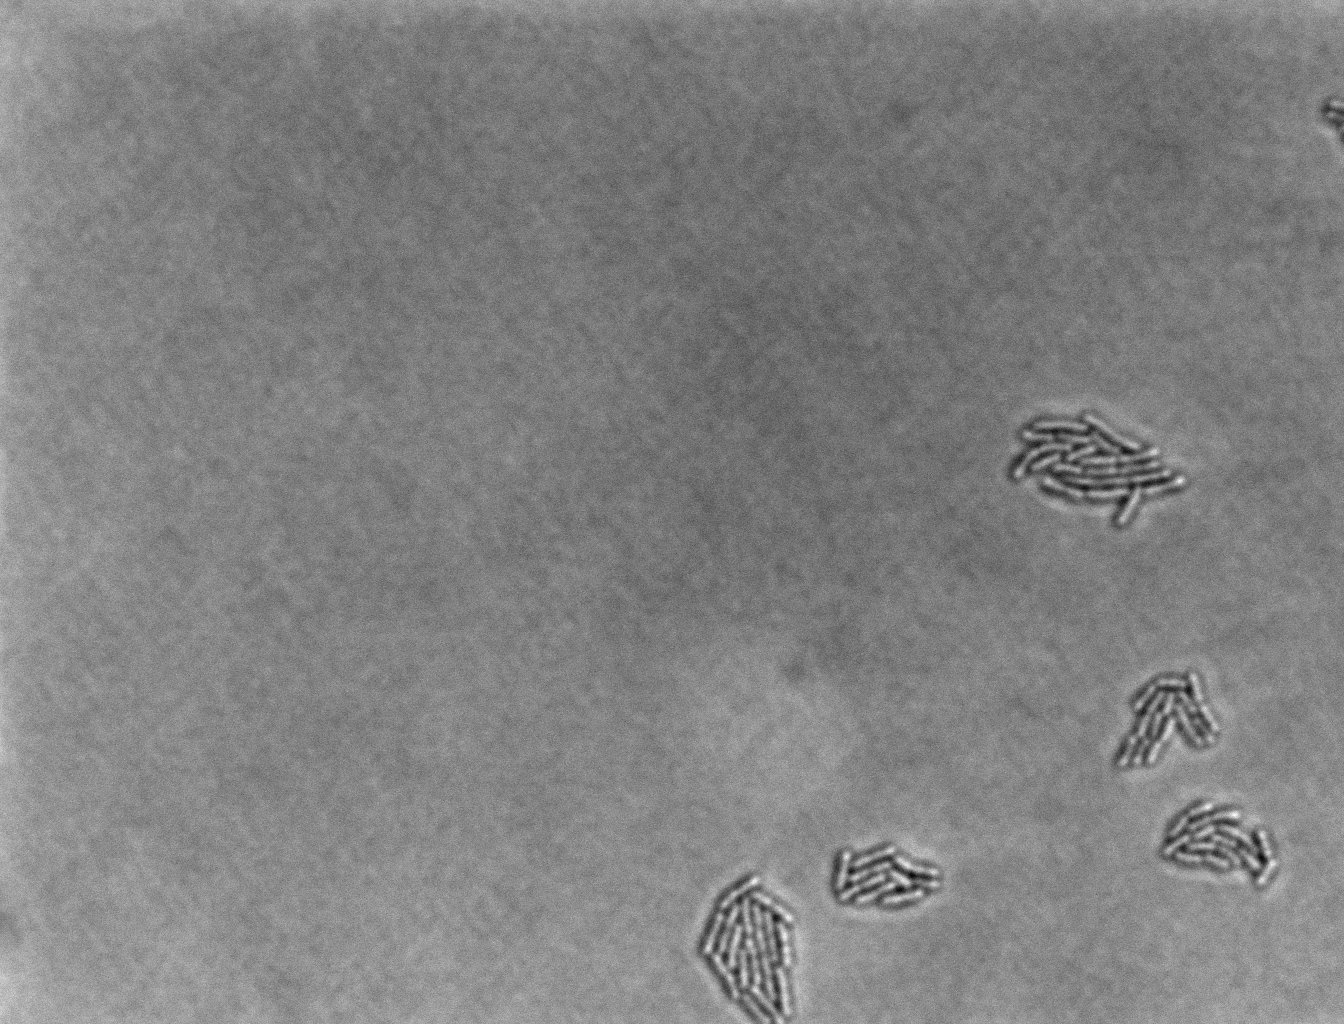
various_fewshot